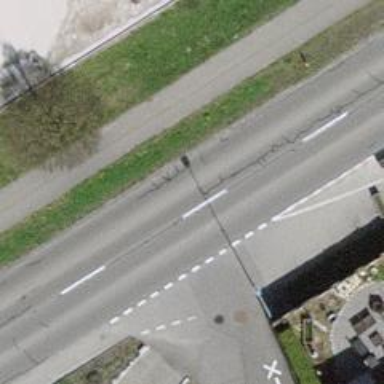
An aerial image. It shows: Tertiary road.